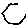
Label: hexagon